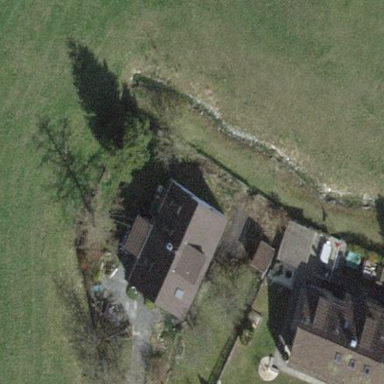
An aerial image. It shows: Detached building.